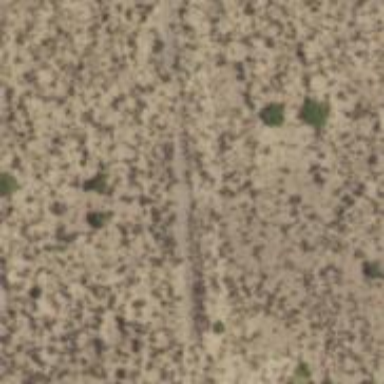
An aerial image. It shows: Track with grade 4 track type.